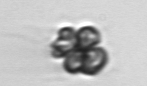
Label: Corymbellus